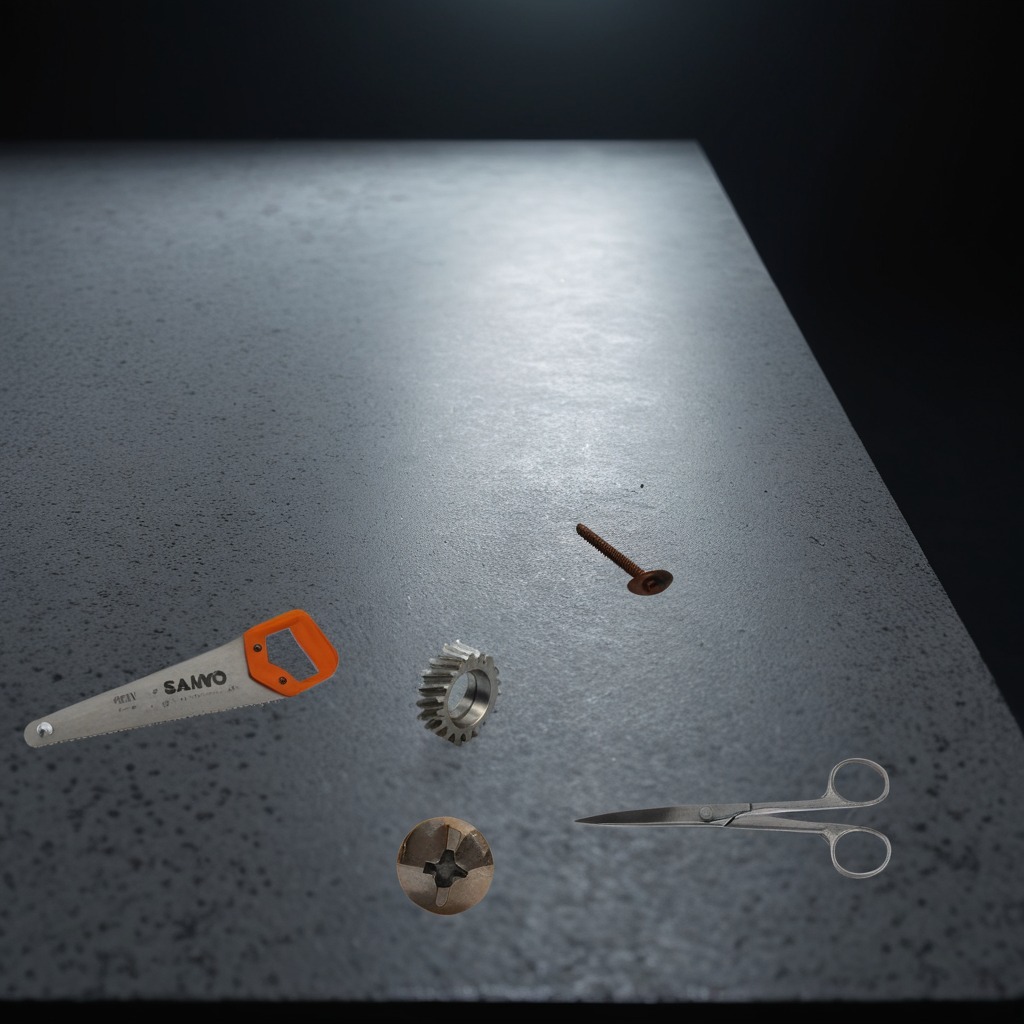
A steel gear with teeth, a metal machine screw, an iron nail, a handheld metal saw, and a pair of scissors are lying on a clean granite table inside a workshop at night.